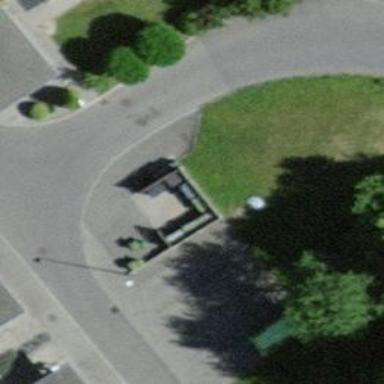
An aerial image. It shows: Recycling container for green waste found in recycling facility.